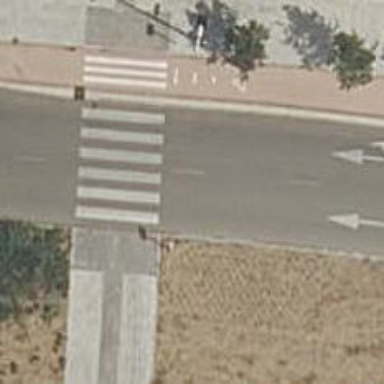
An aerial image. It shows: Footway along the road.